Question: VS 2012 Pro MVC4 Internet app with
- - - - - - -
On a partial view, with a model:
'''
@model IEnumerable<HTServices.Models.TableName>
@foreach (var item in Model)
{
@Html.HiddenFor(m => item.TableNameId)
<div class="row" style="margin-top: 8px;">
<div class="col-sm-4 col-md-4 col-lg-4">
@Html.DisplayFor(m => item.TableNameShow)
</div>
<div class="col-sm-4 col-md-4 col-lg-4">
@Html.TextBoxFor(m => item.Note, new { @class = "text-box single-line wide-full" })
</div>
<div class="col-sm-2 col-md-2 col-lg-2">
@(Html.Kendo().DatePickerFor(m => item.ExpirationDt)
.Start(CalendarView.Month)
.Min(DateTime.Now.AddMonths(-2))
.Max(DateTime.Now.AddMonths(12)))
</div>
<div class="col-sm-1 col-md-1 col-lg-1">
@Html.ActionLink("Delete", "TableNameDelete", new { id = item.TableNameId }, new { onclick = "return deleteTableNameRecById(this);", @class = "RemoveLinkImage" })
</div>
</div>
}
'''
Here, only the first DatePickerFor control is rendered.
In the HTML, the script block for the DatePicker is added to the HTML, but the entire span wrapper for the Kendo dpf is missing:
here is the first one that is good, and works:
'''
<div class="col-sm-2 col-md-2 col-lg-2">
<span class="k-widget k-datepicker k-header k-input" style="width: 100%;">
<span class="k-picker-wrap k-state-default">
<input name="item.ExpirationDt" class="k-input" id="item_ExpirationDt" role="combobox" aria-disabled="false" aria-expanded="false" aria-readonly="false" aria-owns="item_ExpirationDt_dateview" style="width: 100%;" type="text" value="4/1/2014" data-val-required="The Expiration Date field is required." data-val="true" data-val-date="The field Expiration Date must be a date." data-role="datepicker">
<span class="k-select" role="button" aria-controls="item_ExpirationDt_dateview" unselectable="on">
<span class="k-icon k-i-calendar" unselectable="on">select</span>
</span>
</span>
</span>
<script>
jQuery(function(){jQuery("#item_ExpirationDt").kendoDatePicker({"format":"M/d/yyyy", "min":new Date(2014,1,1,8,56,43,286), "max":new Date(2015,3,1,8,56,43,286), "start":"month"});});
</script>
</div>
'''
The above only exists for the first item rendered.
All others after the first are only :
'''
<div class="col-sm-2 col-md-2 col-lg-2">
<input name="item.ExpirationDt" id="item_ExpirationDt" type="date" value="4/1/2014">
<script>
jQuery(function(){jQuery("#item_ExpirationDt").kendoDatePicker({"format":"M/d/yyyy","min":new Date(2014,1,1,8,56,43,286),"max":new Date(2015,3,1,8,56,43,286),"start":"month"});});
</script>
</div>
'''
See this image for visual:

How do I get all DatePickerFor items rendered in the list?
The answer must also bind the items to the model correctly. Is the only way to do this with a grid?
R
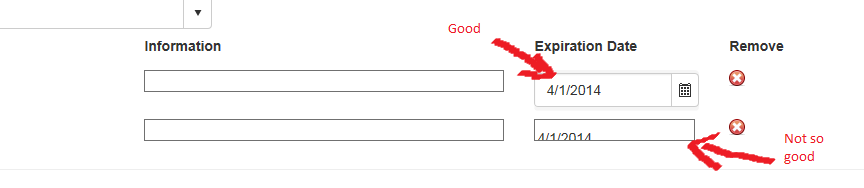
Answer: Your problem is conflicting Ids on your input elements!
You have to ensure unique ids for your inputs, which in kendo ui mvc wrapper for datepicker is defined through the name property:
'''
@model IEnumerable<HTServices.Models.TableName>
@foreach (var item in Model)
{
@Html.HiddenFor(m => item.TableNameId)
<div class="row" style="margin-top: 8px;">
<div class="col-sm-4 col-md-4 col-lg-4">
@Html.DisplayFor(m => item.TableNameShow)
</div>
<div class="col-sm-4 col-md-4 col-lg-4">
@Html.TextBoxFor(m => item.Note, new { @class = "text-box single-line wide-full" })
</div>
<div class="col-sm-2 col-md-2 col-lg-2">
@(Html.Kendo().DatePickerFor(m => item.ExpirationDt)
.Name("[SOME UNIQUE ID]")
.Start(CalendarView.Month)
.Min(DateTime.Now.AddMonths(-2))
.Max(DateTime.Now.AddMonths(12)))
</div>
<div class="col-sm-1 col-md-1 col-lg-1">
@Html.ActionLink("Delete", "TableNameDelete", new { id = item.TableNameId }, new { onclick = "return deleteTableNameRecById(this);", @class = "RemoveLinkImage" })
</div>
</div>
}
'''